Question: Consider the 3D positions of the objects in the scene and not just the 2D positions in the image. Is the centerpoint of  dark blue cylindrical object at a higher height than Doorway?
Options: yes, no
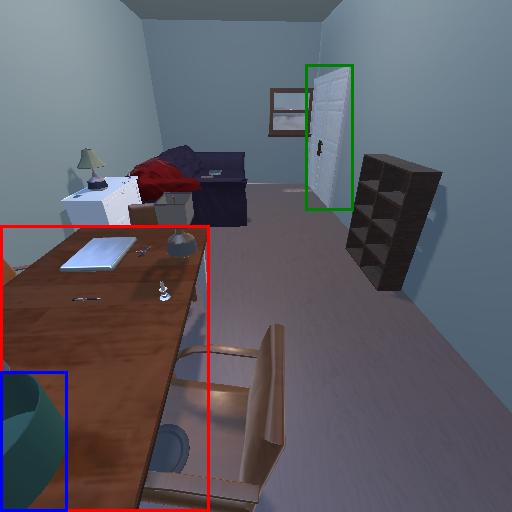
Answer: yes